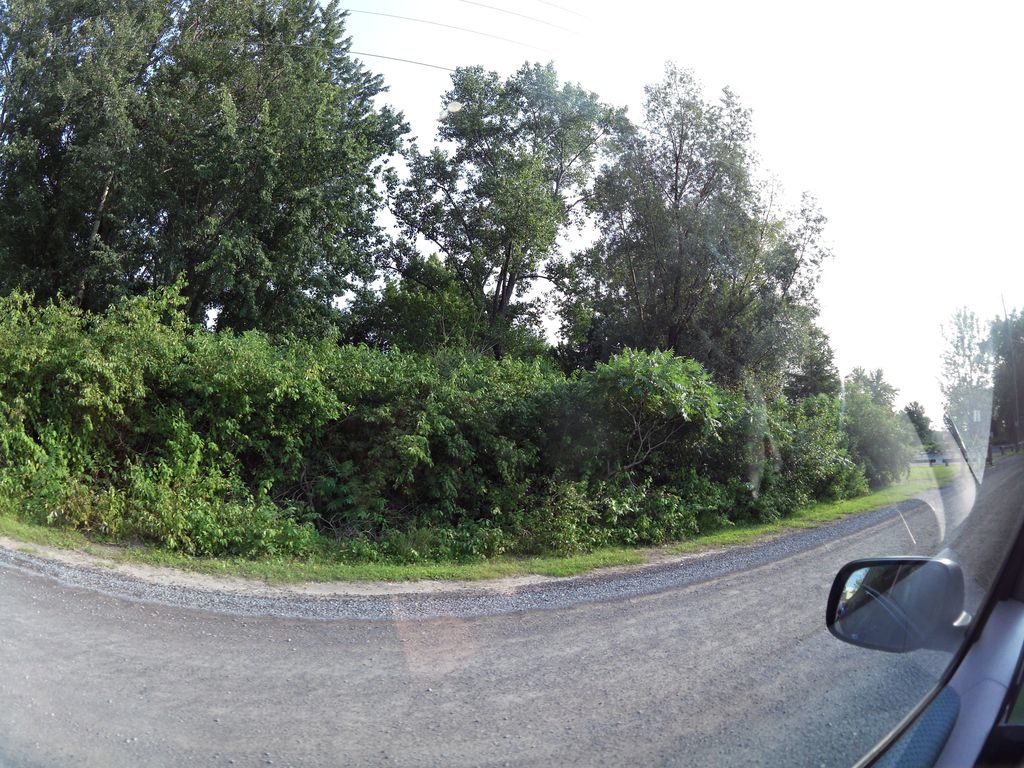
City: ottawa-gatineau